Field crop: maize
Growth stage: 2
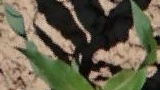
Species: maize